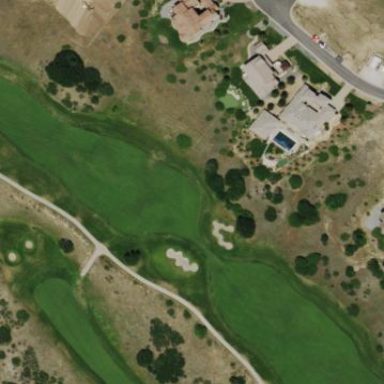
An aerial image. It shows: Golf fairway surrounded by grass.